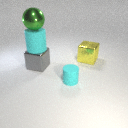
large yellow metal cube to the right of large gray metal cube